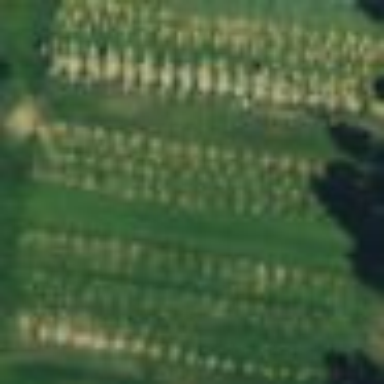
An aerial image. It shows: Golf tee.